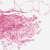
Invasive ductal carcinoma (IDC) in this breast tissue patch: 0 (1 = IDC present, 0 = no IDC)